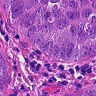
Metastatic tissue present: yes